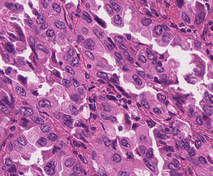
Tumor epithelial tissue: yes
Tumor-associated stroma tissue: yes
Normal tissue: no